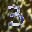
Label: 3